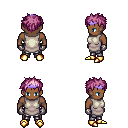
a pixel art fantasy rpg character, male body template, human, dark skin, white tunic, metal pants, pink bedhead hairstyle, purple tiara, metal gloves, gold boots, four views (front, back, left, right), 2x2 character sprite sheet, small pixel art, hard edges, no anti-aliasing